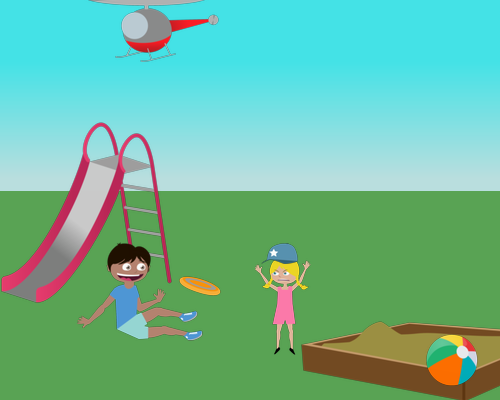
medium helicopter facing left in top of sky and in right corner medium sandbox and a medium beach ball in sandbox in corner and a small girl above left corner of sandbox mad arms up facing left wearing star hat and medium slide facing left and below slide there is a boy sitting teeth showing facing right legs out frisbee next to foot